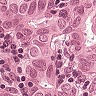
Metastatic tissue present: yes